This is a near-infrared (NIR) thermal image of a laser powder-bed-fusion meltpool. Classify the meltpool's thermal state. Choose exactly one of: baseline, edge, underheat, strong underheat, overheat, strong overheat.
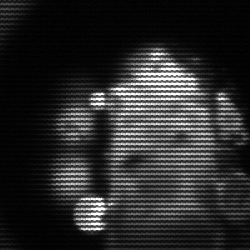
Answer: strong underheat